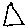
Label: triangle